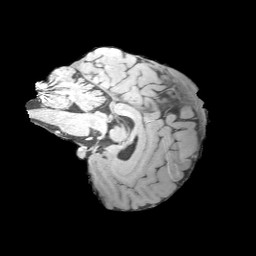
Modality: MP2RAGE
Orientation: sagittal